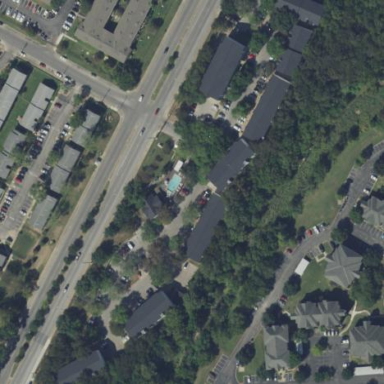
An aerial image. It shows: Residential area with apartments.